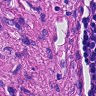
Metastatic tissue present: yes